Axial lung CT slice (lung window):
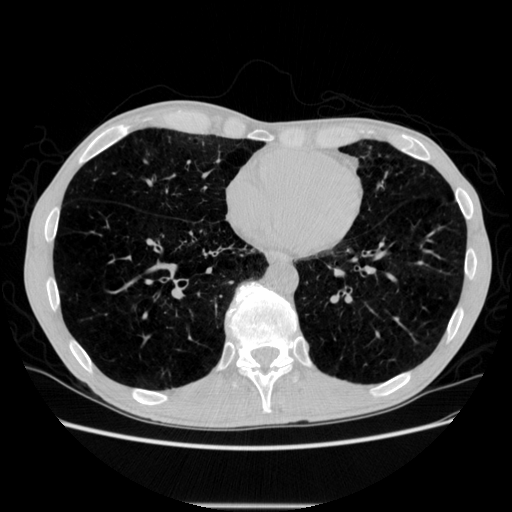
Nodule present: no